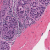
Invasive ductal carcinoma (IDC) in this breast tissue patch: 0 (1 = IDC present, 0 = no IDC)